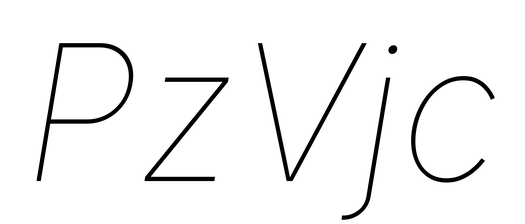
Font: Inter-Italic_Thin_Italic